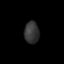
Tissue: lung
Cell type: Epithelial cells
Senescence score: 0.5492
Nuclear area (px): 315
Mean DAPI intensity: 53.362